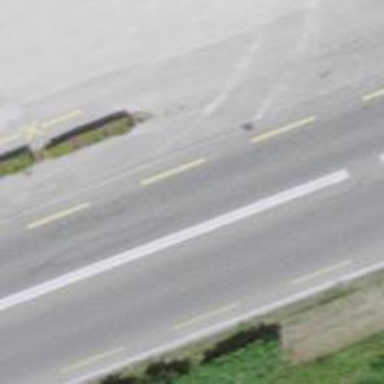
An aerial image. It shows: Primary highway with asphalt surface and designated lane for cyclists.